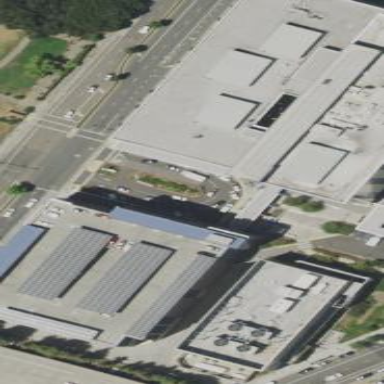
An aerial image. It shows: Multi-storey parking building.